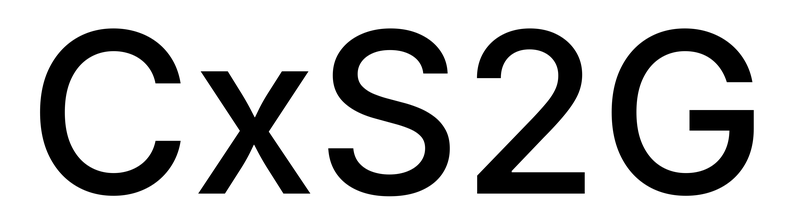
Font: Inter_Medium